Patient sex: M
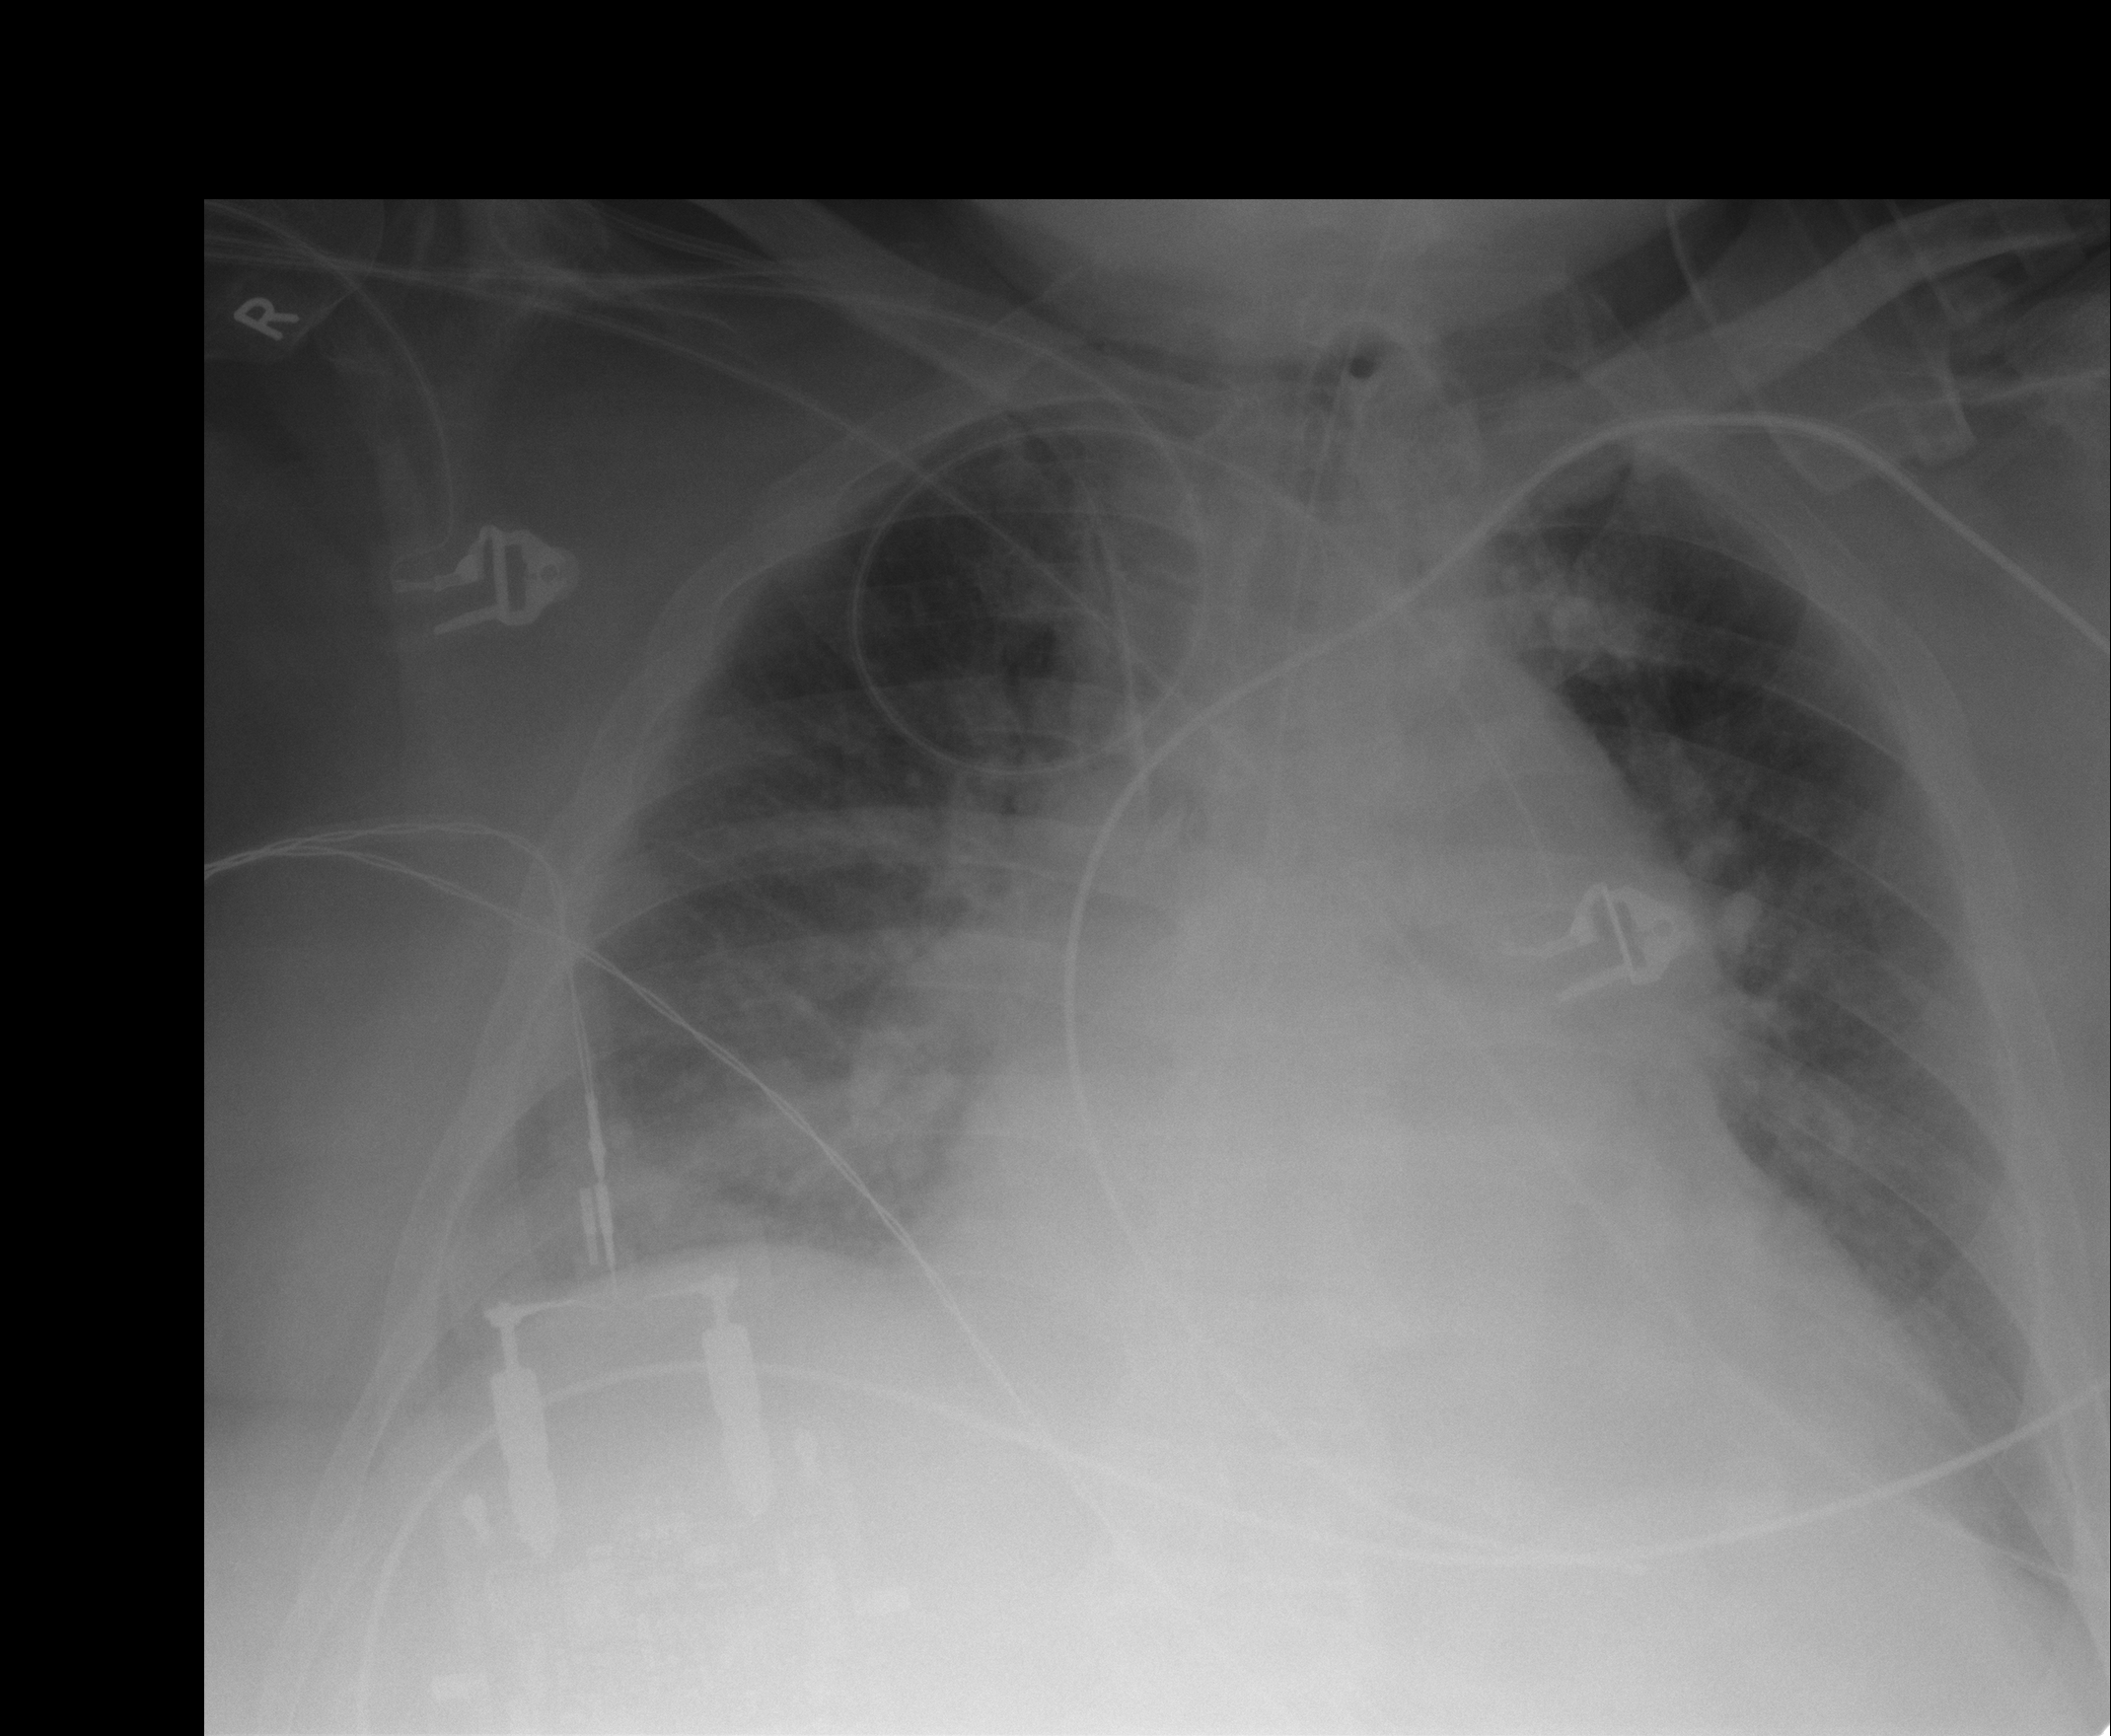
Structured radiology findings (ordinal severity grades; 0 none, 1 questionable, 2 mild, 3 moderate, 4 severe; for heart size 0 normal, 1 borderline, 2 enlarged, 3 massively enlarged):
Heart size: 3
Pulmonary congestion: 3
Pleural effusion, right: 2
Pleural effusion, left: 2
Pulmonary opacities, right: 2
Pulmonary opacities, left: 2
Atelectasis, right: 0
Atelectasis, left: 0